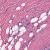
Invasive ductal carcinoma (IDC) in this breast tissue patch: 0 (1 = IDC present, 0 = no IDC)